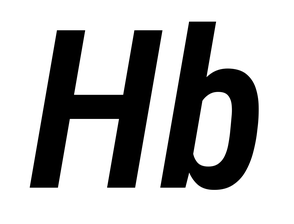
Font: Roboto-Italic_Condensed_SemiBold_Italic